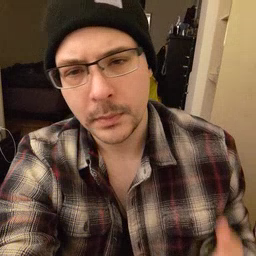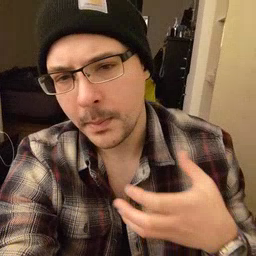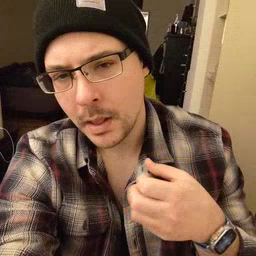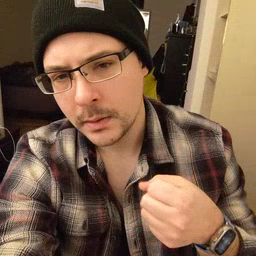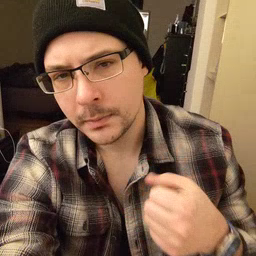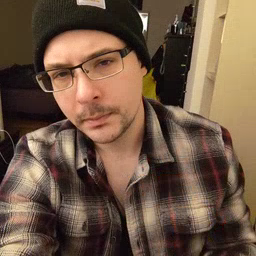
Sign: milk